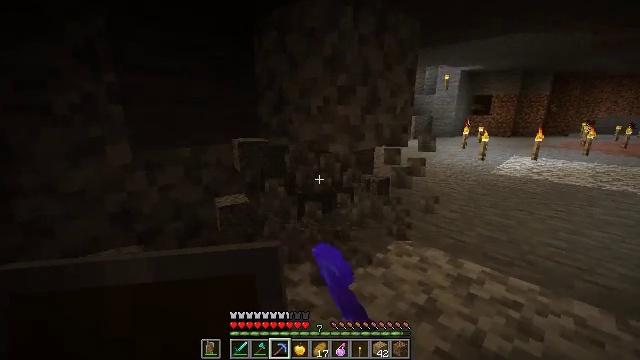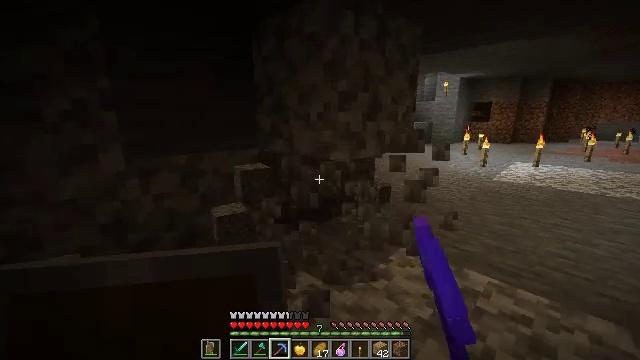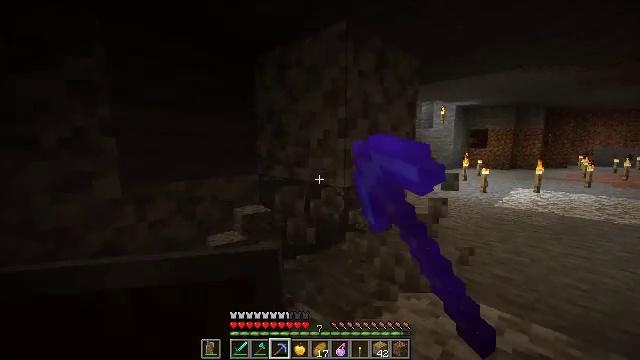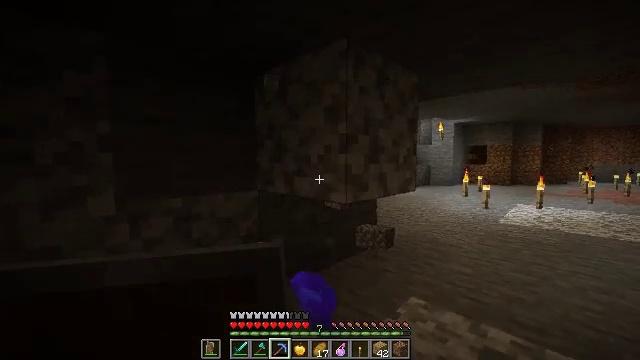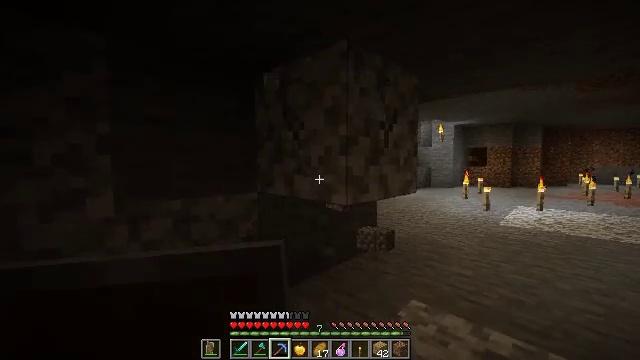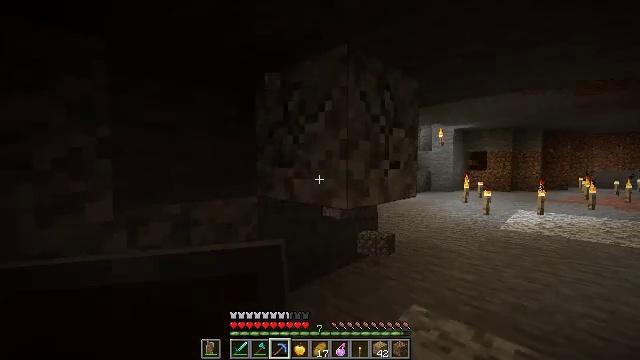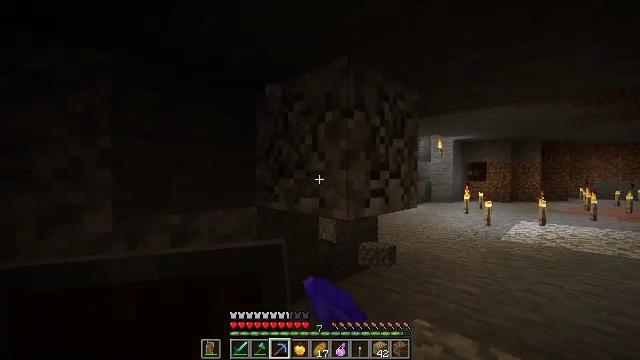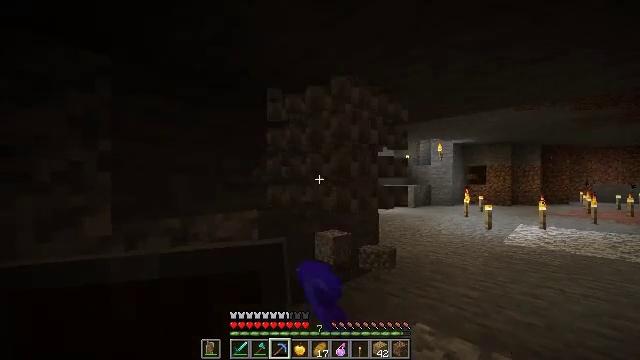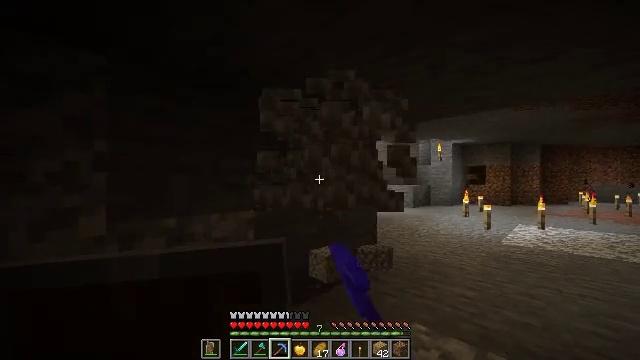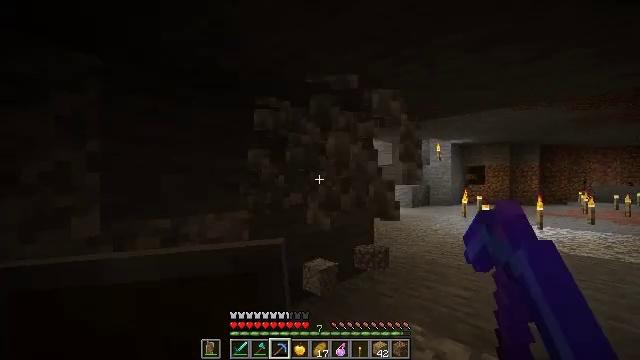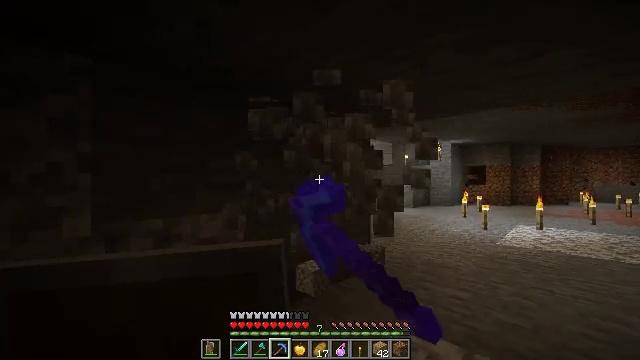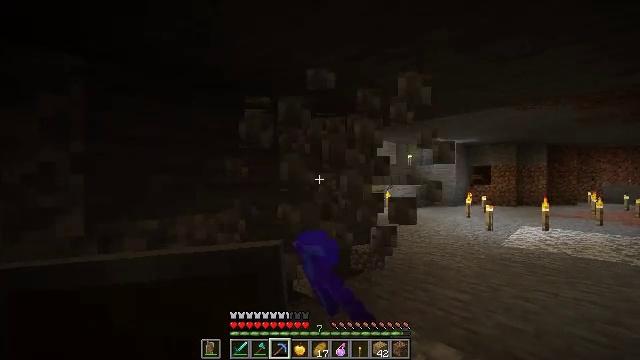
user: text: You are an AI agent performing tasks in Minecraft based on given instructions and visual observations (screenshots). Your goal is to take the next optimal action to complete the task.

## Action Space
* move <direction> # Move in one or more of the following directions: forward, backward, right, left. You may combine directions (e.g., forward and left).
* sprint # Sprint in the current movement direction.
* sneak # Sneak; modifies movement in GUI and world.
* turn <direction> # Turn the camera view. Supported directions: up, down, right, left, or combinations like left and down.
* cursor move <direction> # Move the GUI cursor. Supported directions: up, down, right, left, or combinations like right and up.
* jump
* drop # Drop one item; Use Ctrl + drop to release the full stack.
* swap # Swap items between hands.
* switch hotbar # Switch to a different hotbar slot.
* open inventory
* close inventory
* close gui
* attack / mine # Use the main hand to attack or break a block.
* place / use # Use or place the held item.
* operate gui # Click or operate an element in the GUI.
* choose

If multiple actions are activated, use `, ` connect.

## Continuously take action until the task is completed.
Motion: motion action
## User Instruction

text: Excavate some diorite.
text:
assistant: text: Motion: move forward, sneak, turn up, attack / mine
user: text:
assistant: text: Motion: sneak, turn up, attack / mine
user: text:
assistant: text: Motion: sneak, turn up, attack / mine
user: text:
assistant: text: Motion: sneak, attack / mine
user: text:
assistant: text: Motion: sneak, attack / mine
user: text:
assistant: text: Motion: sneak, turn up, attack / mine
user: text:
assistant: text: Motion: sneak, attack / mine
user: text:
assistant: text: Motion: move right, sneak, attack / mine
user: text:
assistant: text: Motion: move right, sneak, attack / mine
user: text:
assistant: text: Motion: move right, sneak, attack / mine
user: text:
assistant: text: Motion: move forward and move right, sneak, attack / mine
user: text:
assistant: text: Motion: sneak, attack / mine